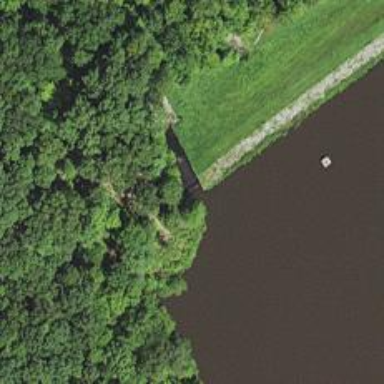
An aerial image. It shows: Dam across waterway.